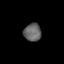
Tissue: lung
Cell type: Epithelial cells
Senescence score: 0.1909
Nuclear area (px): 300
Mean DAPI intensity: 101.157